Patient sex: F
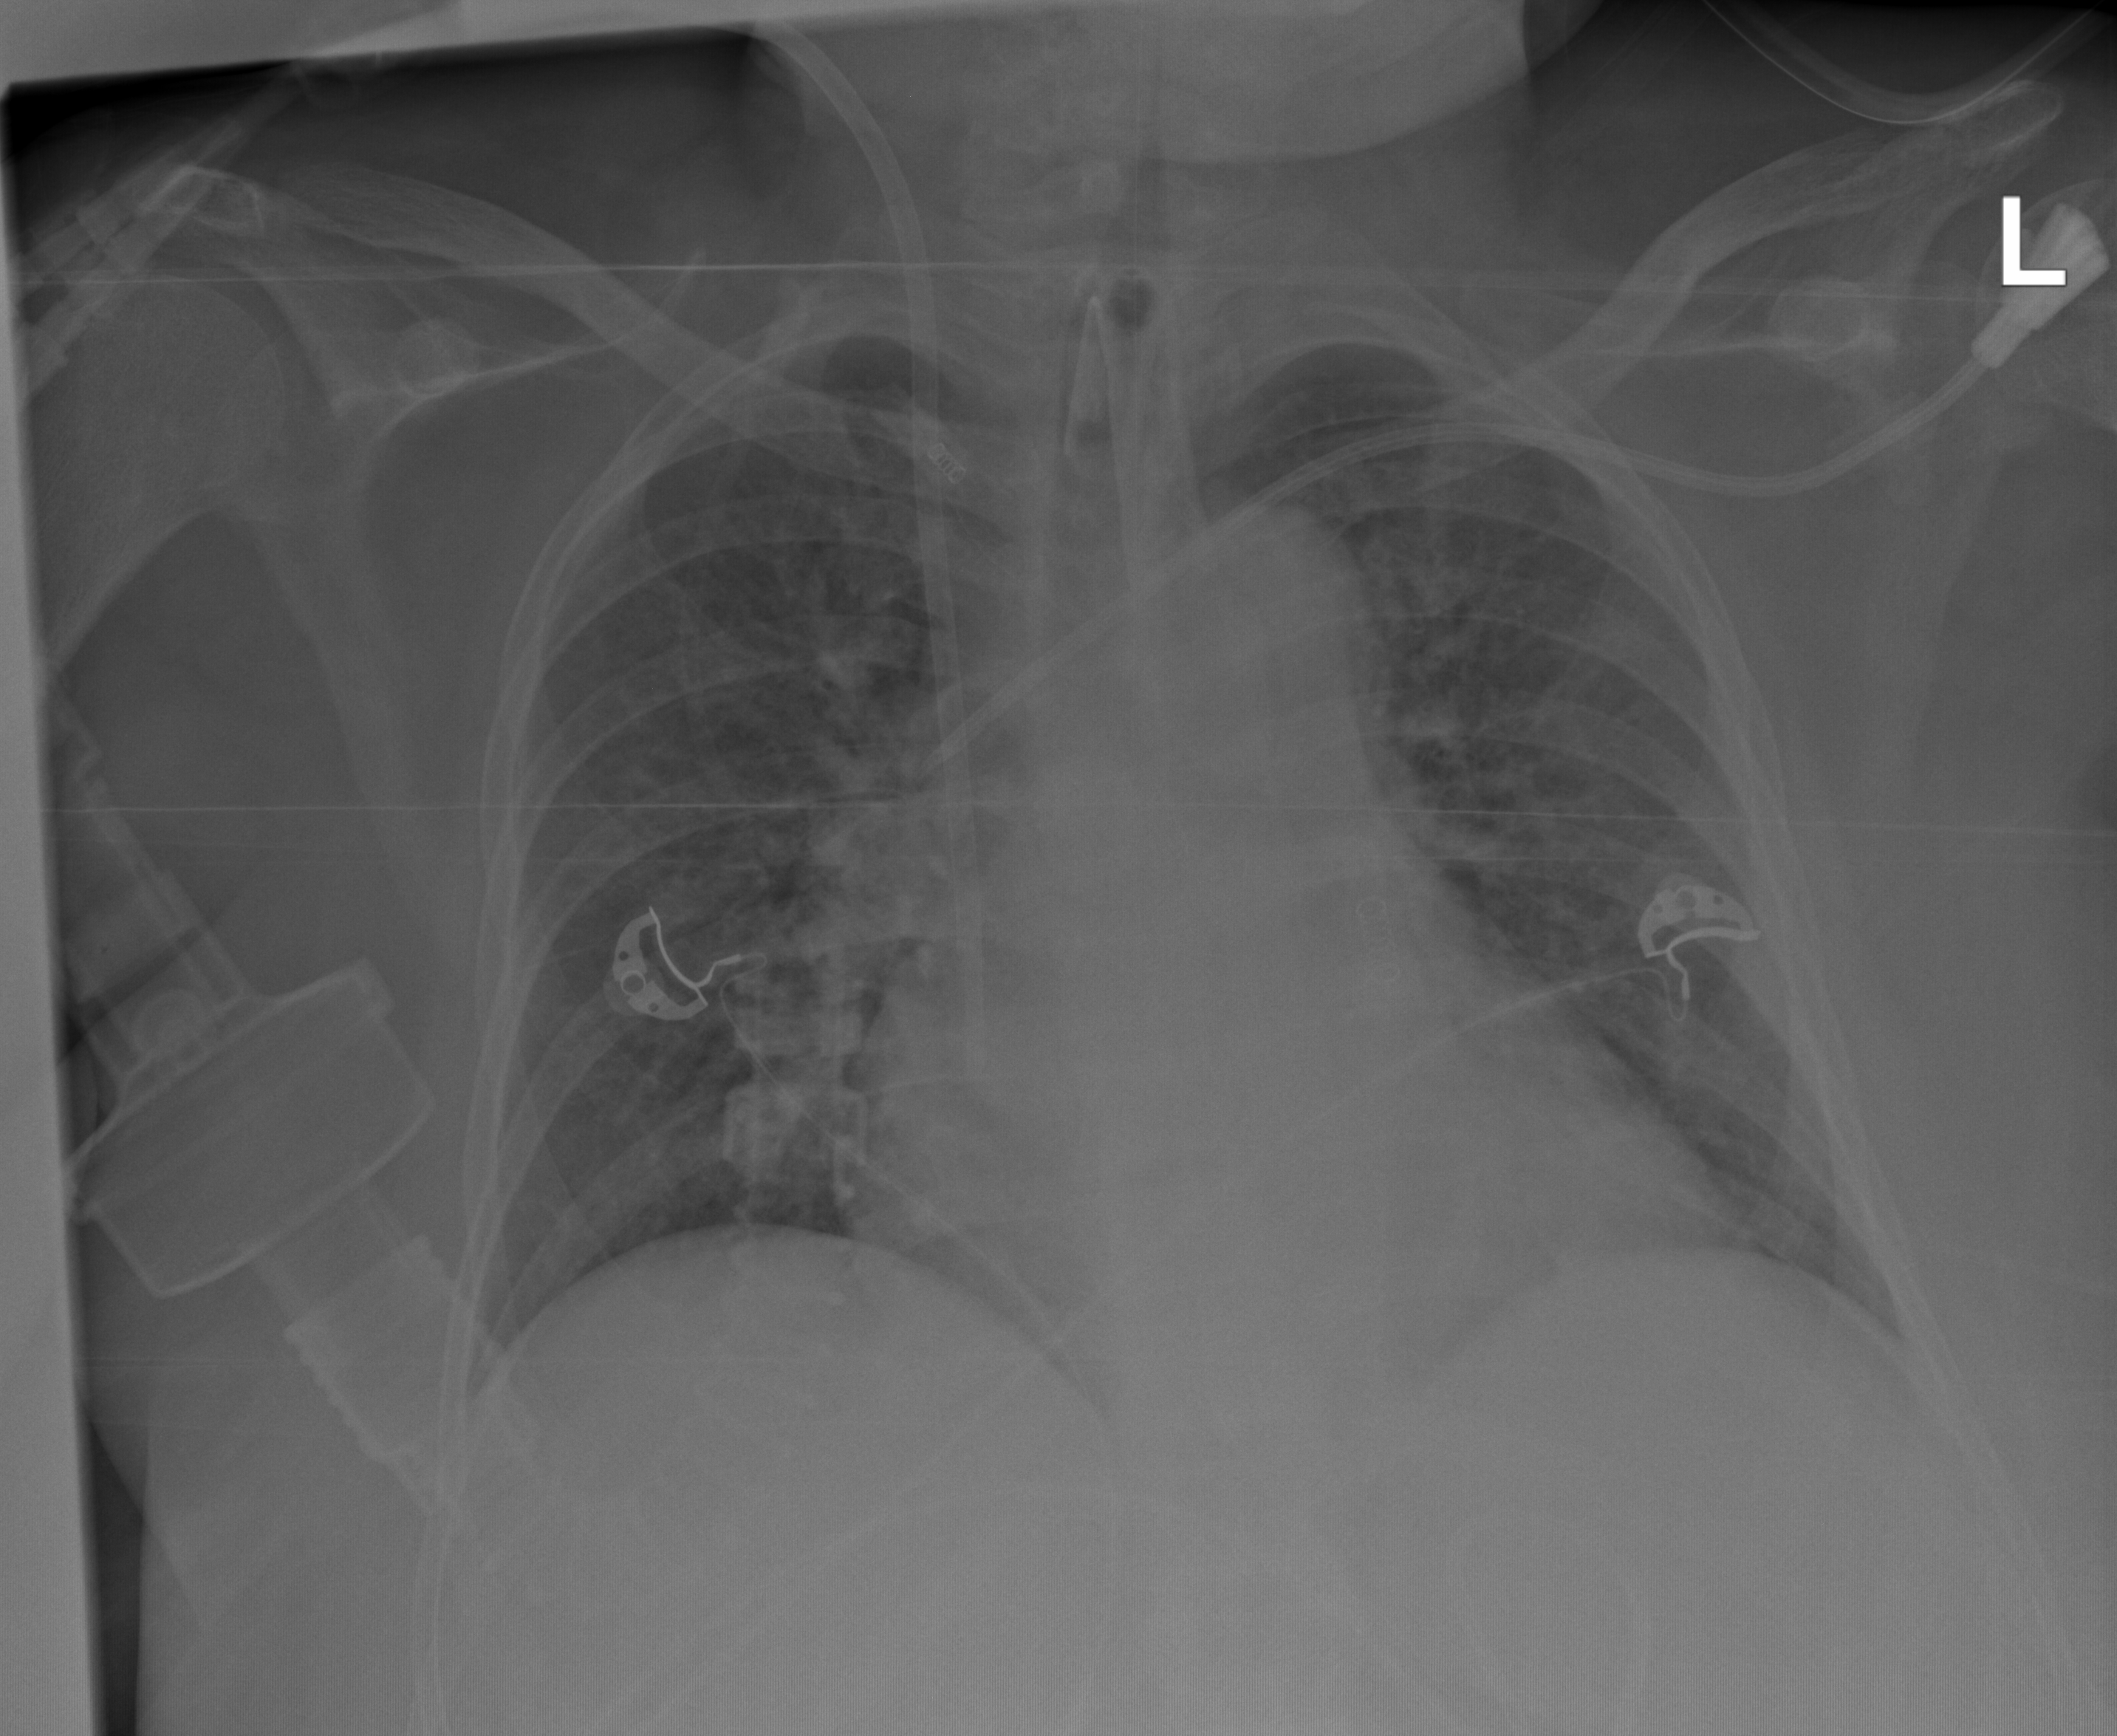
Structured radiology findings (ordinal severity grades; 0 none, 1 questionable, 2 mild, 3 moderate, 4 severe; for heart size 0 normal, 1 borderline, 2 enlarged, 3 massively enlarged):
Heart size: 2
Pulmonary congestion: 2
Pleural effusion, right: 0
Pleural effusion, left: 0
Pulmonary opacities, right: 3
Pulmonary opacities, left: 3
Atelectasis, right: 2
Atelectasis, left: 2